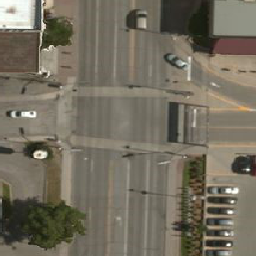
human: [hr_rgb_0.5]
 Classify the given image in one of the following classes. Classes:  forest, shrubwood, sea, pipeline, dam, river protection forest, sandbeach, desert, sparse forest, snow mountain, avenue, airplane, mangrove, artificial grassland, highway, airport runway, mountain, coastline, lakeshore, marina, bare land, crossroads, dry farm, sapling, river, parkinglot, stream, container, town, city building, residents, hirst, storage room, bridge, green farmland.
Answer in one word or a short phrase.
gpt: crossroads